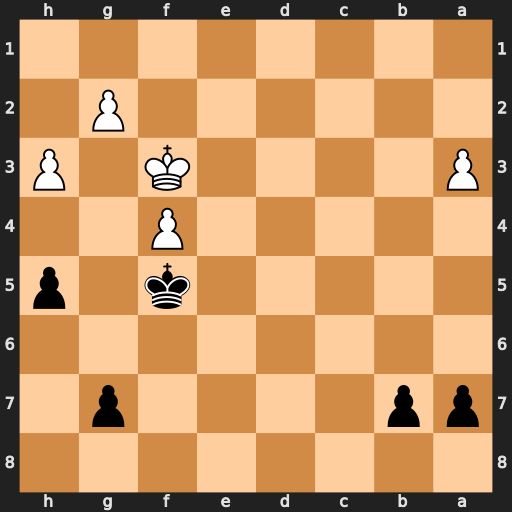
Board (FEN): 8/pp4p1/8/5k1p/5P2/P4K1P/6P1/8
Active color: b
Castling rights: -
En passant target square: -
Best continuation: h4 g4+ hxg3